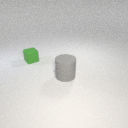
small green rubber cube to the left of large gray rubber cylinder